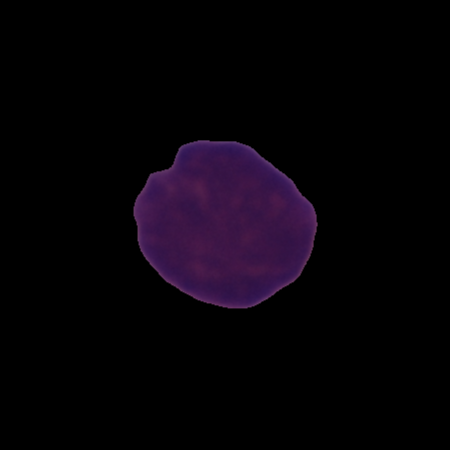
Label: cancer